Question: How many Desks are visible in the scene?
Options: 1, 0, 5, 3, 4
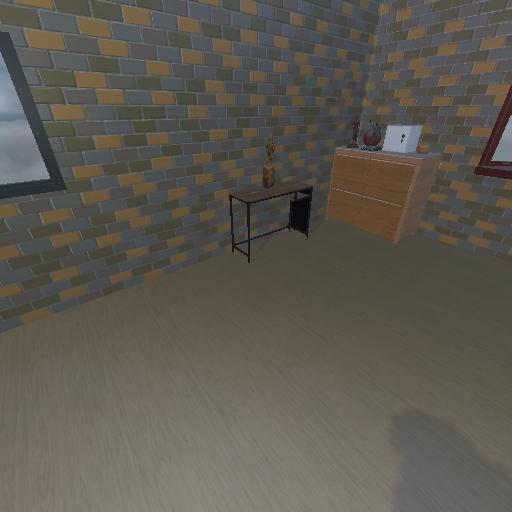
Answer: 1